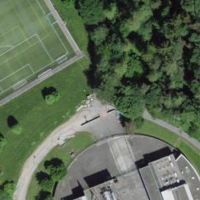
EUNIS habitat code: 54
Species observed at this site:
Zygaena filipendulae